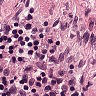
Metastatic tissue present: no